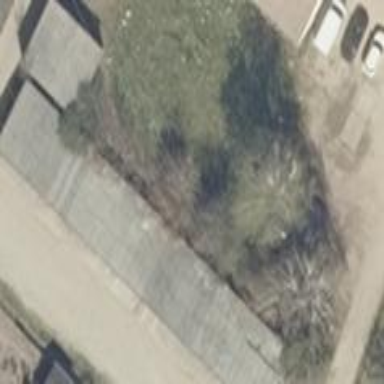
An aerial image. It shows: Group of garages.